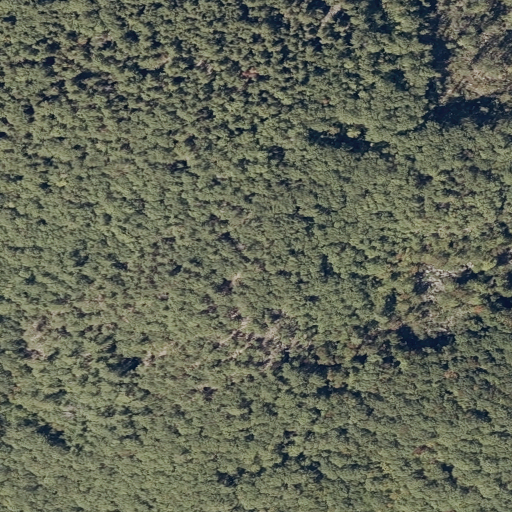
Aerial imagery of mountain in Maine named Deacon Pinnacle containing deciduous forest, mixed forest, evergreen forest, and pasture